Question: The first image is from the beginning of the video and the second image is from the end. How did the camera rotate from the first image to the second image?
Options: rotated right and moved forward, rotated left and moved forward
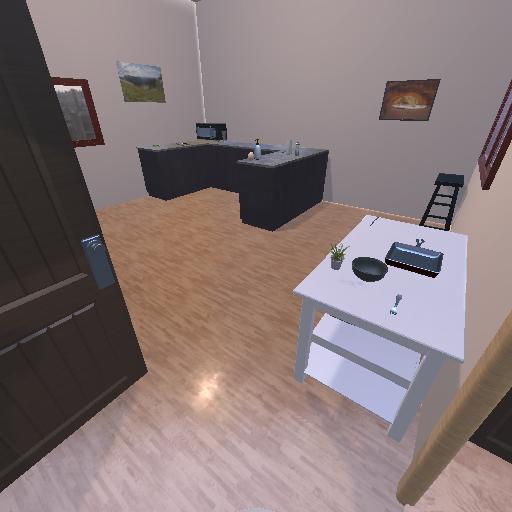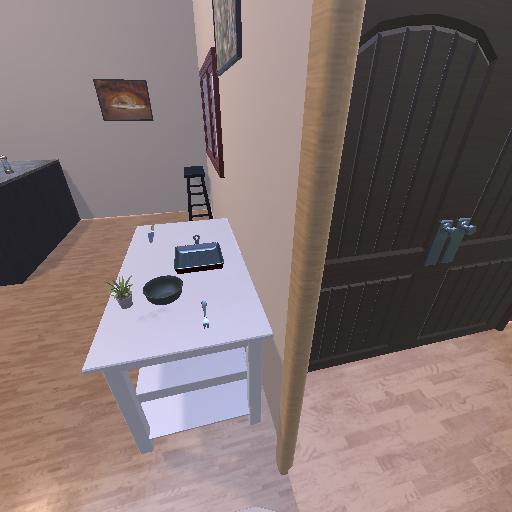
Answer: rotated right and moved forward